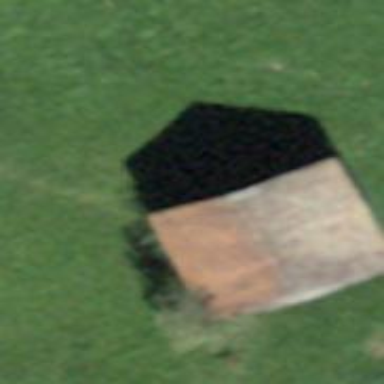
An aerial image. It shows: Rural barn.